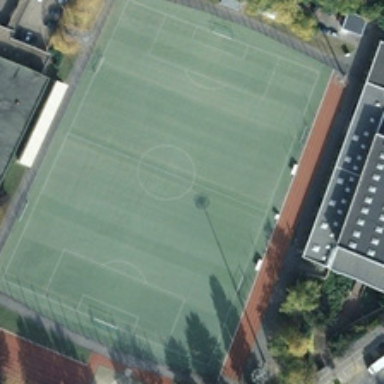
Some green trees and several buildings are around a football field .